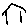
Label: house